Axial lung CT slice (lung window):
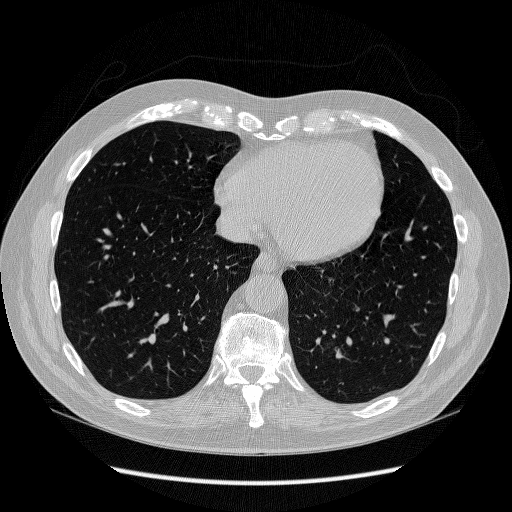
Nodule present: no